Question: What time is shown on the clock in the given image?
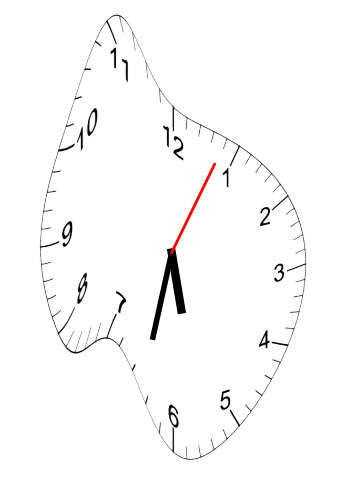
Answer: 05:32:04